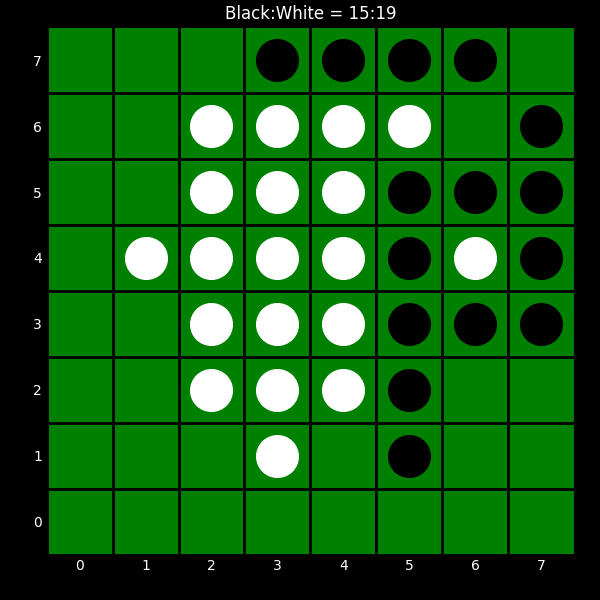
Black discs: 15
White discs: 19